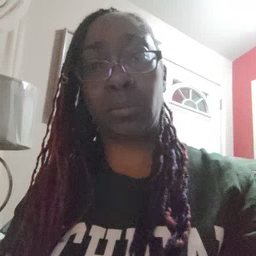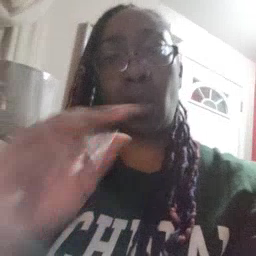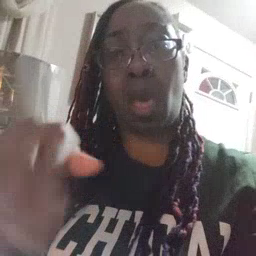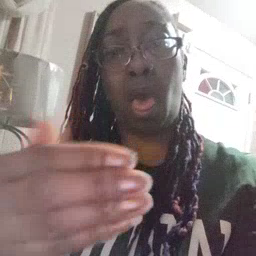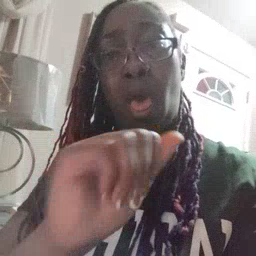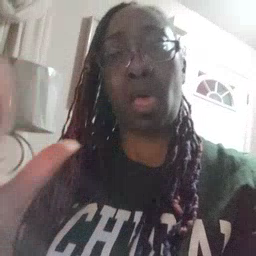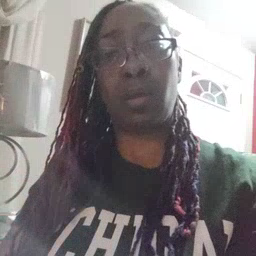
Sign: all